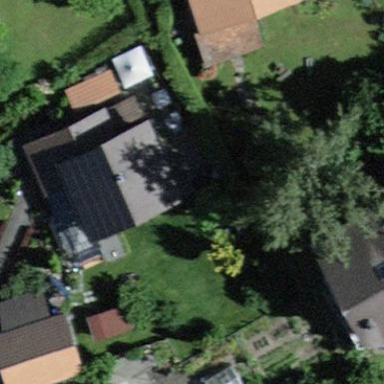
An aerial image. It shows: Residential building.